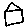
Label: house